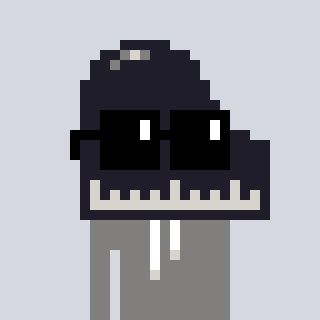
a pixel art character with square black sunglasses, a piano-shaped head and a bluegrey-colored body on a cool background